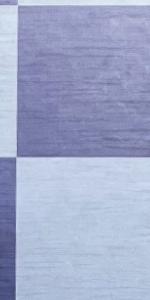
Label: Empty